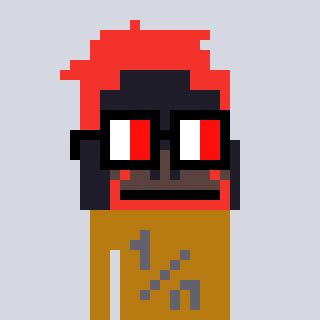
a pixel art character with square glasses with black frames and red eyes, a orangutan-shaped head and a gold-colored body on a cool background